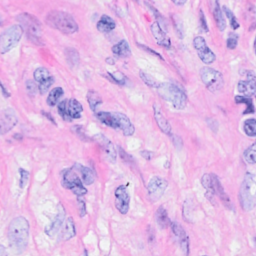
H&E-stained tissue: Breast